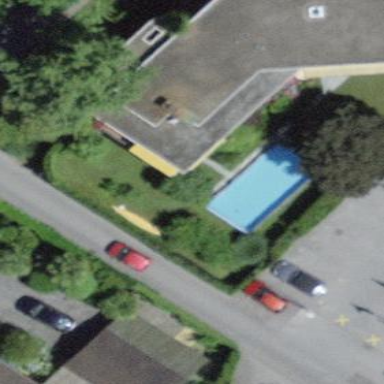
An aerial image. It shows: Swimming pool located in leisure land.